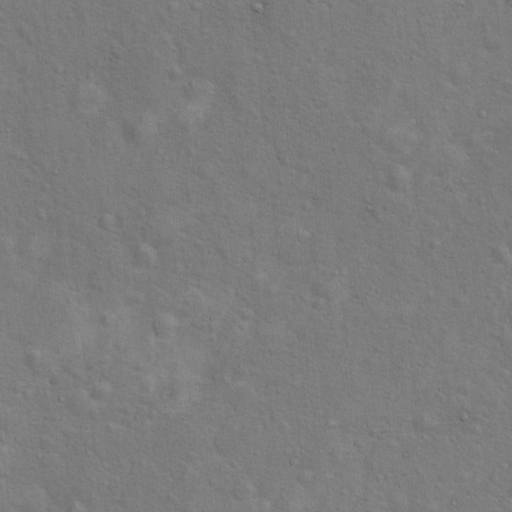
Classes present: Background